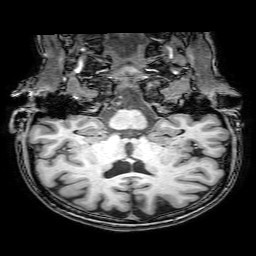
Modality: T1w
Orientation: sagittal
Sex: female
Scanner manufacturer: philips
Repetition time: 0.008106 s
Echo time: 0.00371 s